Question: I am working with a vector of residuals trying to verify whether a Normal distribution is an appropriate assumption for the error terms.
'''
stres<-c(-<PHONE>,<PHONE>,-<PHONE>,-<PHONE>,<PHONE>,-<PHONE>,-<PHONE>, <PHONE>, -<PHONE>, -<PHONE>, <PHONE>, -<PHONE>, <PHONE>, -<PHONE>, -<PHONE>, <PHONE>, -<PHONE>, <PHONE>, -<PHONE>, -<PHONE>, -<PHONE>, <PHONE>, -<PHONE>, -<PHONE>,-<PHONE>, -<PHONE>, <PHONE>, -<PHONE>, <PHONE>, <PHONE>,<PHONE>, -<PHONE>, <PHONE>, <PHONE>, -<PHONE>, -<PHONE>, <PHONE>, -<PHONE>, <PHONE>, <PHONE>, -<PHONE>, <PHONE>, 2.<PHONE>, -<PHONE>, -<PHONE>, -<PHONE>, 5.<PHONE>, -<PHONE>, <PHONE>, -<PHONE>, <PHONE>, -<PHONE>, -<PHONE>, <PHONE>, -<PHONE>, <PHONE>, -<PHONE>, -<PHONE>, <PHONE>, <PHONE>, <PHONE>, <PHONE>, -<PHONE>, <PHONE>, -<PHONE>, -<PHONE>, <PHONE>, -<PHONE>, -<PHONE>, -<PHONE>, -<PHONE>, -<PHONE>, -<PHONE>, -<PHONE>, <PHONE>, -<PHONE>, <PHONE>, -<PHONE>, -<PHONE>, -<PHONE>, <PHONE>, -<PHONE>, -<PHONE>, -<PHONE>, -<PHONE>, -<PHONE>, -<PHONE>, <PHONE>, -<PHONE>, <PHONE>, <PHONE>, <PHONE>, <PHONE>, -<PHONE>, <PHONE>, -<PHONE>, -<PHONE>, <PHONE>, -<PHONE>, -<PHONE>, <PHONE>, <PHONE>, -<PHONE>, <PHONE>, -<PHONE>, <PHONE>, <PHONE>, <PHONE>, <PHONE>, -<PHONE>, -<PHONE>, 4.<PHONE>, <PHONE>)
qplot(sample=stres)+labs(title="QQ Plot/Studentized Residuals")+theme_bw()
'''

As you can see, most residuals fall on or close to the line. The exception is those two at the upper right corner. I would like to identify them so as to be able to study those particular observations a little better. Could you please tell me how I could do this?
Thank you.
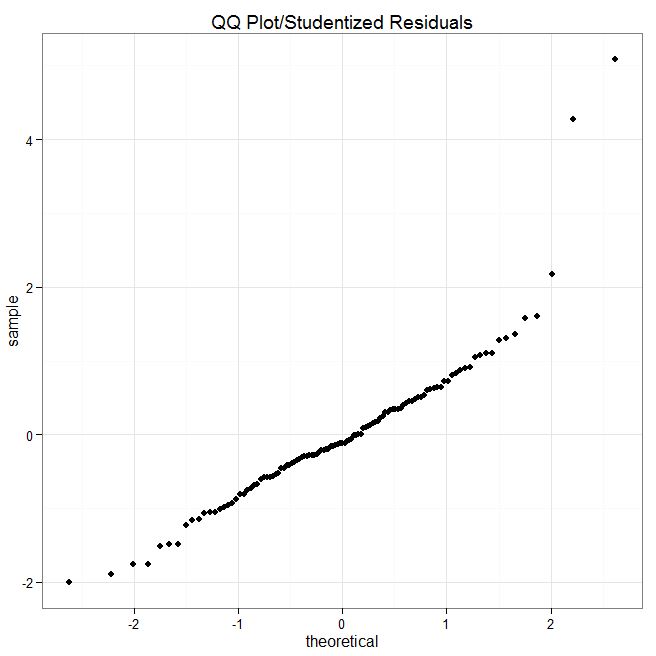
Answer: '''
> order(stres, decreasing = TRUE)[1:2]
[1] 47 112
> stres[order(stres, decreasing = TRUE)[1:2]]
[1] 5.081862 4.275958
'''
If you want to access the values 'qplot' uses you can do the following:
'''
plt <- print(qplot(sample=stres)+labs(title="QQ Plot/Studentized Residuals")+theme_bw())
plt[["data"]][[1]]
'''
And you get the same result:
'''
> sort(plt[["data"]][[1]]$sample, decreasing = TRUE)[1:2]
[1] 5.081862 4.275958
'''